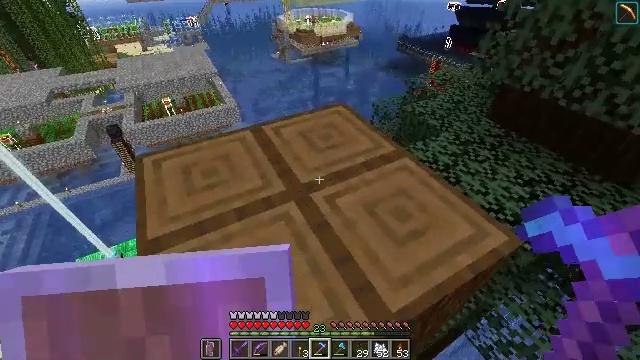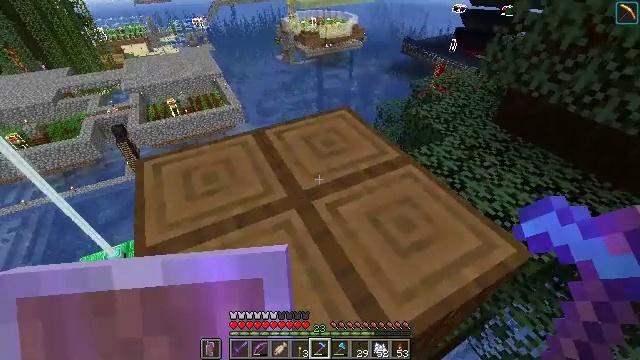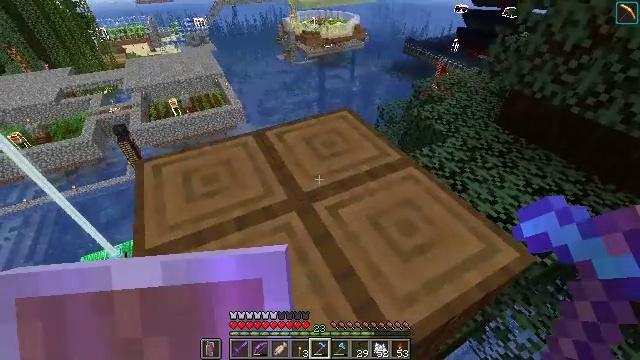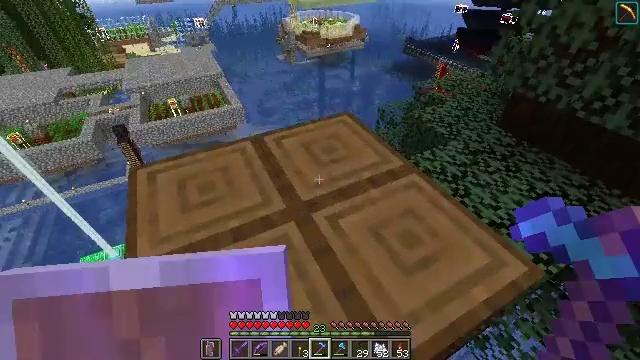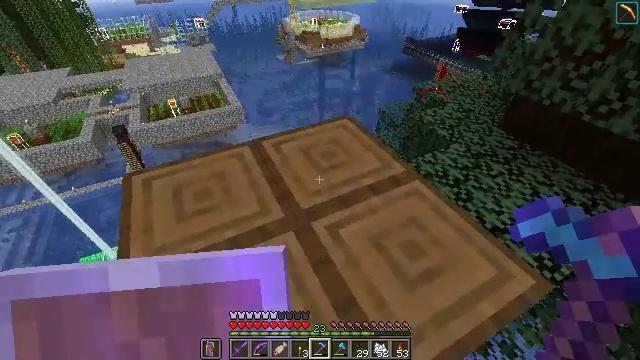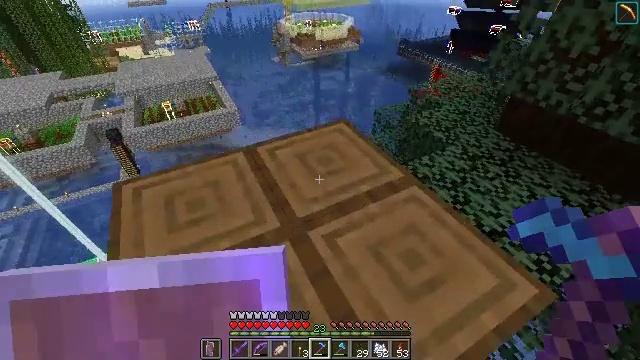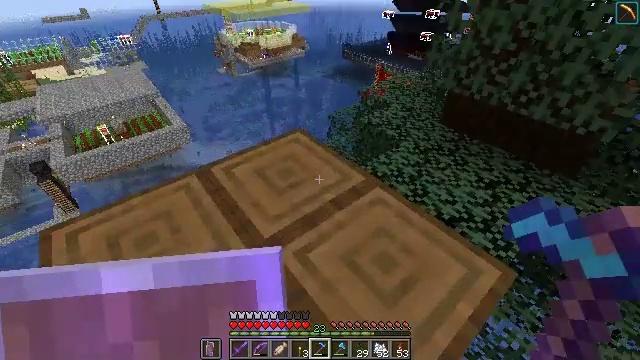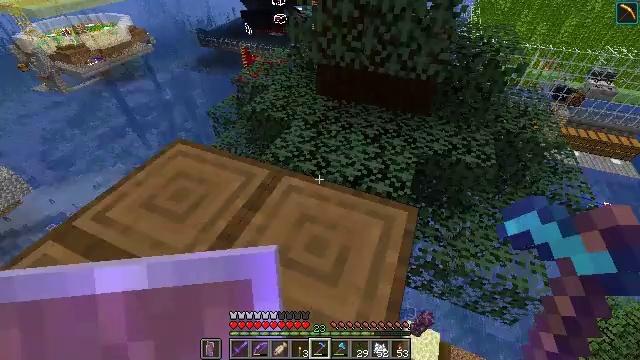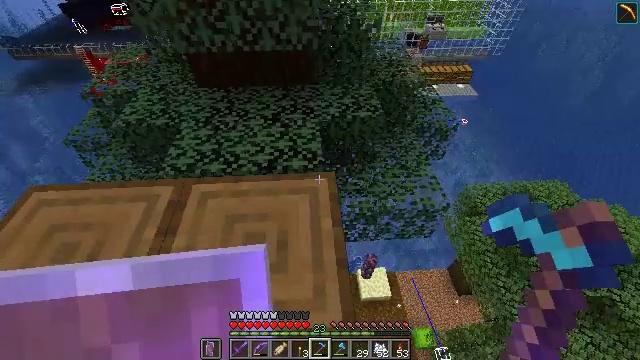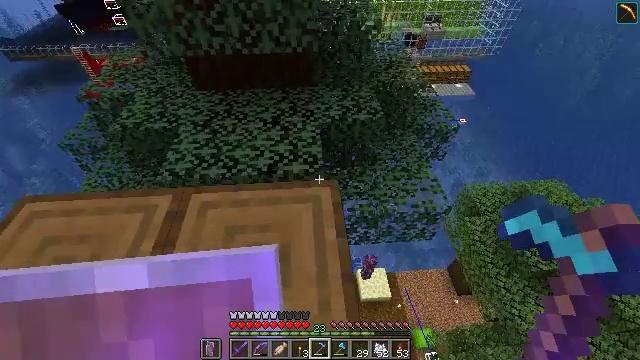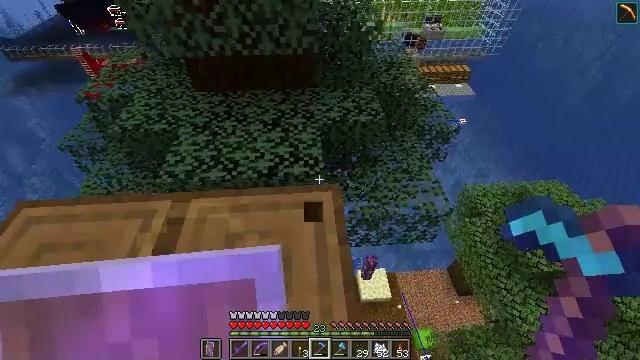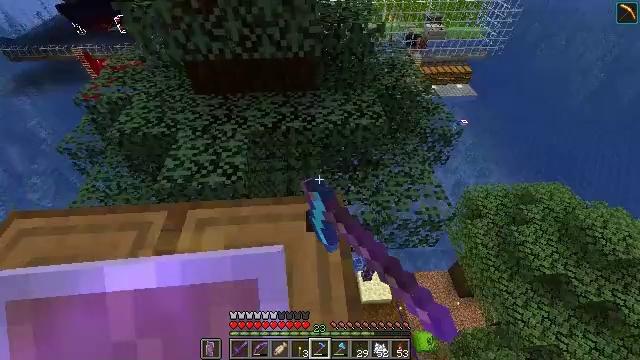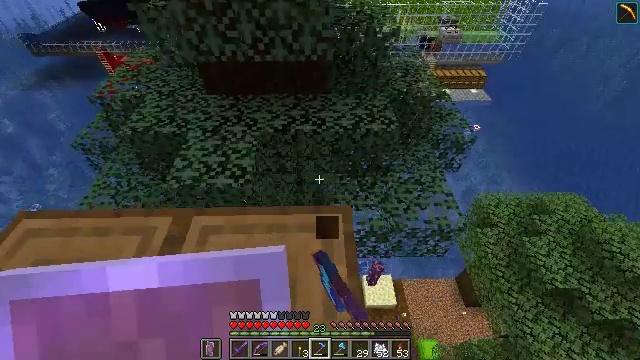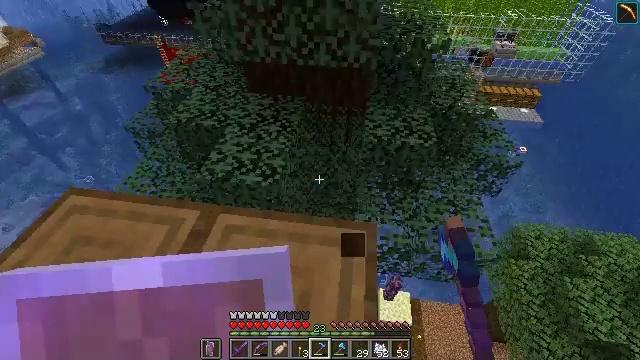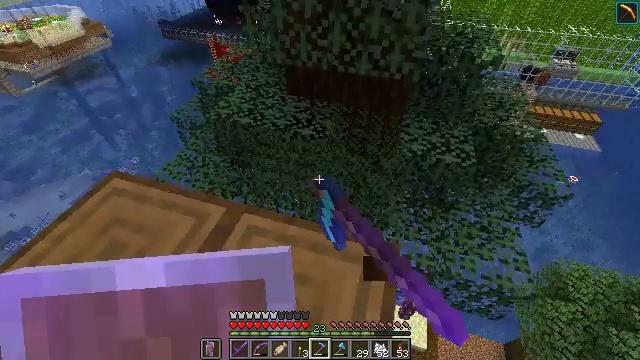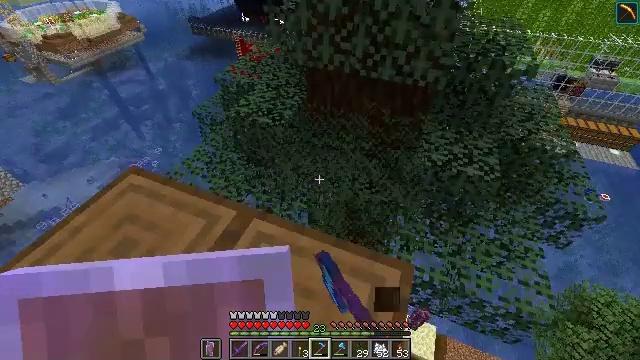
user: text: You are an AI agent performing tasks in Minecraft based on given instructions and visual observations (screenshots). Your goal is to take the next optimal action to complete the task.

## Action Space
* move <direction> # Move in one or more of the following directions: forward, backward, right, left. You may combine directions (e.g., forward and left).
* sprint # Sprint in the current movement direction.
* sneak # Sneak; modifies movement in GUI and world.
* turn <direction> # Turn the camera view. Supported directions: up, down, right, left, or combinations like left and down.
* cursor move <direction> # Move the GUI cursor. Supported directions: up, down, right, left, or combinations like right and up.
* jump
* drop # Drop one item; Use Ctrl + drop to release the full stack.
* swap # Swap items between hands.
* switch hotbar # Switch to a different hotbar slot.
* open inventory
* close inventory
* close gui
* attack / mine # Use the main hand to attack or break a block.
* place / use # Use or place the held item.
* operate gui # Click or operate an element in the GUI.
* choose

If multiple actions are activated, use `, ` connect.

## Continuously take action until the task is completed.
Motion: motion action
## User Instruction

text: Destroy the spruce leaves to get sticks and saplings.
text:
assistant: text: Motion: move forward, sneak
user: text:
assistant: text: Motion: move forward, sneak
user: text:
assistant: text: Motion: move forward, sneak
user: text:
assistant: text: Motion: move forward, sneak
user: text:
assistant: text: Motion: move forward, sneak, turn right
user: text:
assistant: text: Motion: move forward, sneak, turn right and up
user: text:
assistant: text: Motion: move forward, sneak, turn right and down
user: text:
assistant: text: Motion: move forward, sneak, turn right and down
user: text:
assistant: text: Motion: move forward, sneak
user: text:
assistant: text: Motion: move forward, sneak, attack / mine
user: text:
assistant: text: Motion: move forward, sneak, attack / mine
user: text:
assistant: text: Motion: move forward, sneak, turn left, attack / mine
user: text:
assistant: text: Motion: move forward, sneak, turn left, attack / mine
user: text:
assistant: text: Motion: move forward, sneak, turn left, attack / mine
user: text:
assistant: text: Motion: move forward, sneak, turn left, attack / mine
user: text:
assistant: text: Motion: move forward, sneak, turn left, attack / mine
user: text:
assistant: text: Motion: move forward, sneak, turn left, attack / mine
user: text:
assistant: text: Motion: move forward, sneak, turn left, attack / mine
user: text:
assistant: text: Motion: move forward, sneak, turn left, attack / mine
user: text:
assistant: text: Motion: move forward, sneak, turn left, attack / mine
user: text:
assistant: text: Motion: move forward, sneak, turn left, attack / mine
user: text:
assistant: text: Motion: move forward, sneak, turn left, attack / mine
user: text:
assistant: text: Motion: move forward, sneak, turn left and down, attack / mine
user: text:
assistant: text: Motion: move forward, sneak, turn left and down, attack / mine
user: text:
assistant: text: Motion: move forward, sneak, turn left and down, attack / mine
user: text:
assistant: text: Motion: move forward, sneak, turn down, attack / mine
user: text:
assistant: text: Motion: move forward, sneak, turn right and down, attack / mine
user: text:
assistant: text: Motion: move forward, sneak, turn right and down, attack / mine
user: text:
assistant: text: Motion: move forward, sneak, turn right and down, attack / mine
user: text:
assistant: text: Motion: move forward, sneak, turn right, attack / mine